Question: I'm a begginer and I am trying to recreate the modern periodic table in Python. For some reason, it shows a syntax error for my elif statement which seems to be perfectly fine to me. I use VS Code as my primary editor, so I copy pasted the code to sublime text and even it shows the same issue. Can anyone identify the isuue and help me fix the issue. I've attached the code below and the error it shows.
'''
ERROR:-
'elif e=='Li' or e=='lithium':
^
SyntaxError: invalid syntax'Thanks in advance.
'''
CODE:-
'''
elif e=='Li' or e=='lithium':
from mendeleev import Li
print('Name: ', Li.name)
print('Symbol: ', Li.symbol)
print('Atomic Number: ',Li.atomic_number)
print('Group:', Li.group)
print('Period: ', Li.period)
print('Block: ', Li.block)
print('Valence Electrons :', Li.nvalence())
print('Atomic Mass: ', Li.atomic_weight)
print('Electronic Configuration: ', Li.ec.conf)
print('E.C in shells:', Li.ec.electrons_per_shell()
'''
Screenshot:

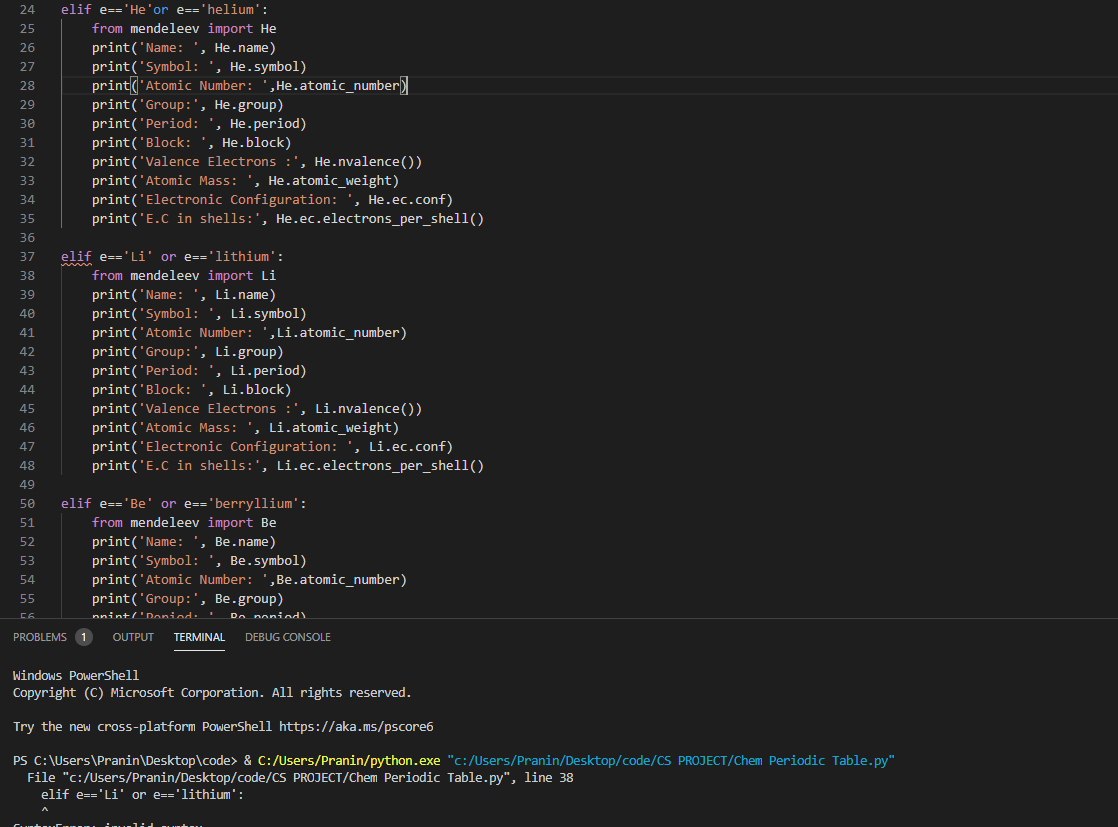
Answer: Looking at your snapshot it seems you missed a ')' every time for your last print statement. look the line above every 'elif'. you can see it :
'''
print('E.C in shells:', Li.ec.electrons_per_shell() <---- here!
'''
just add a parenthesis.